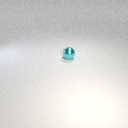
small cyan metal sphere